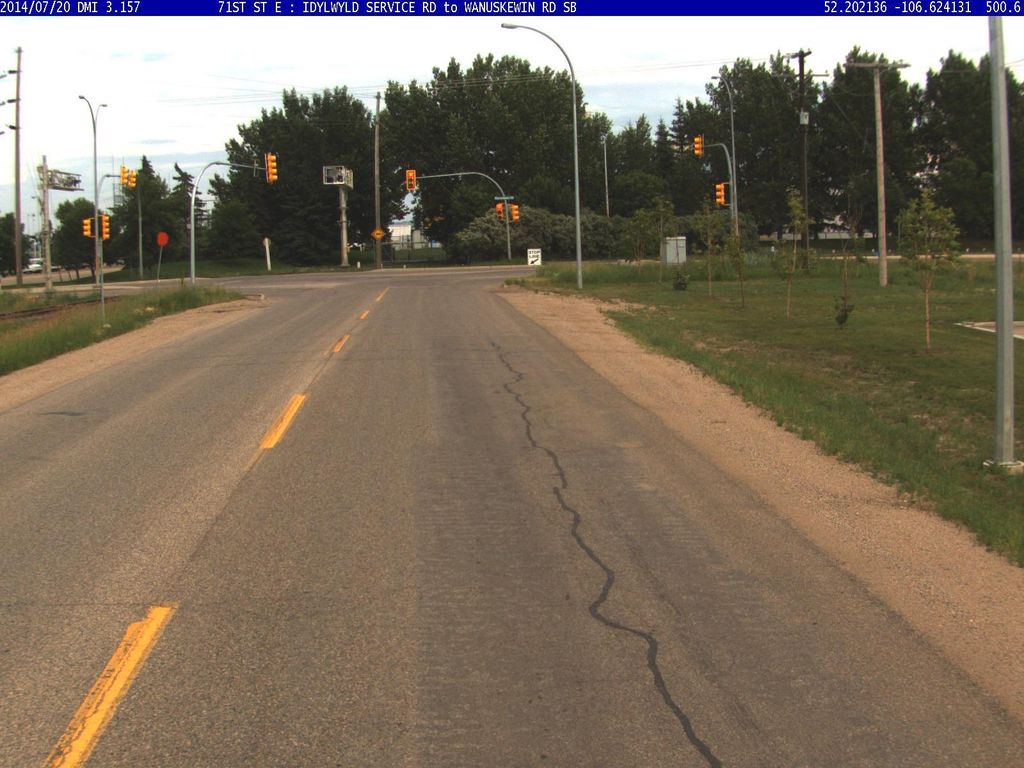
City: saskatoon